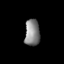
Tissue: lung
Cell type: Myeloid cells
Senescence score: 0.5404
Nuclear area (px): 396
Mean DAPI intensity: 131.581